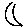
Label: moon